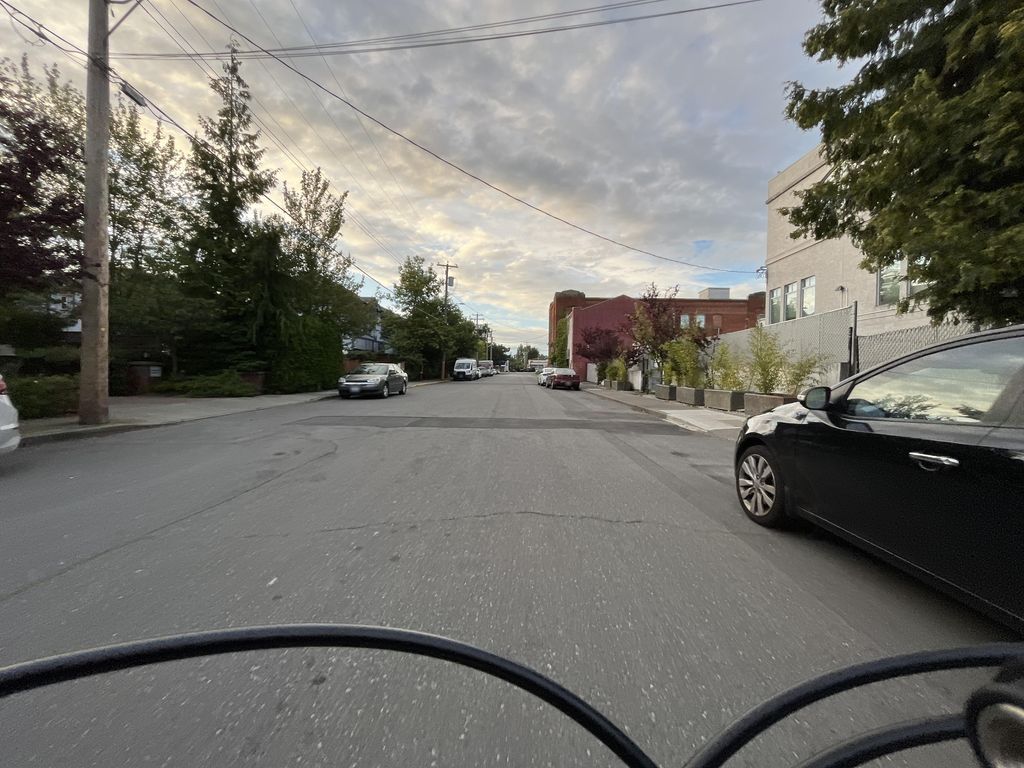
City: victoria